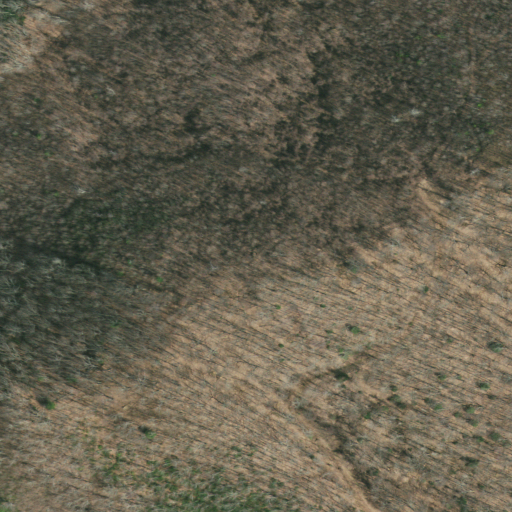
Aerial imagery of ridge(s) in Tennessee named Big Bear Cove Ridge containing deciduous forest, mixed forest, and evergreen forest